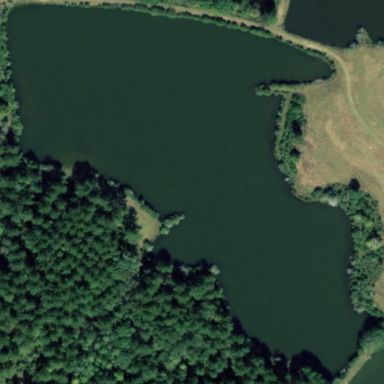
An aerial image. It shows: Reservoir of water.